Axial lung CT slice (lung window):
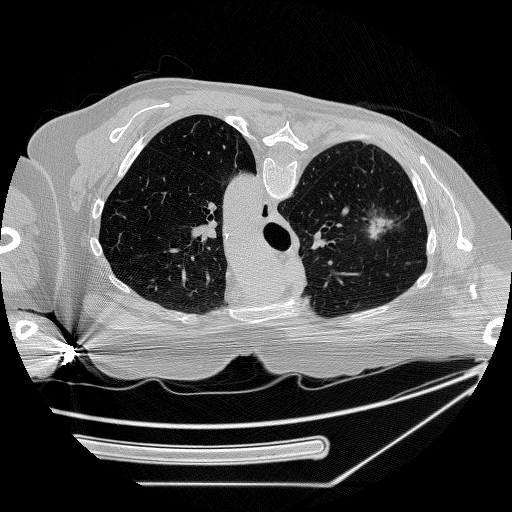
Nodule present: yes
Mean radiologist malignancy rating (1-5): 5